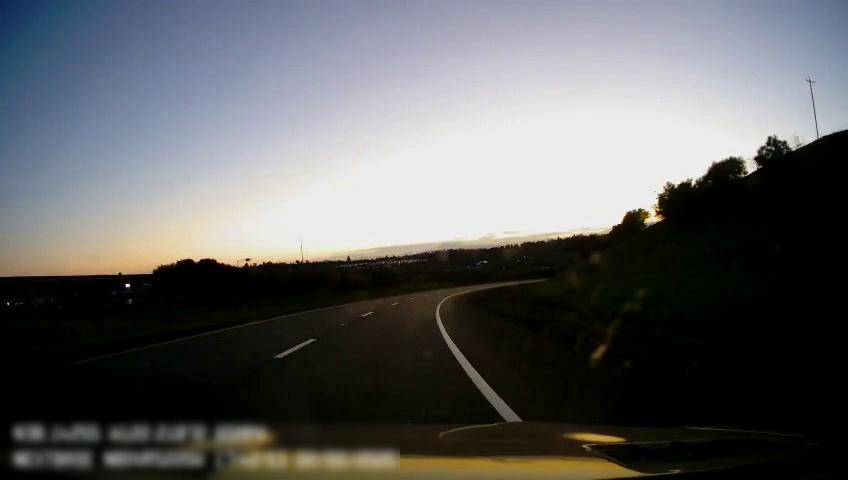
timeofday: Dusk/Dawn/Twilight
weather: Sunny
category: Drivable Space
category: Lanes | Alternate Lane
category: Lanes | Alternate Lane
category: Lanes | Alternate Lane